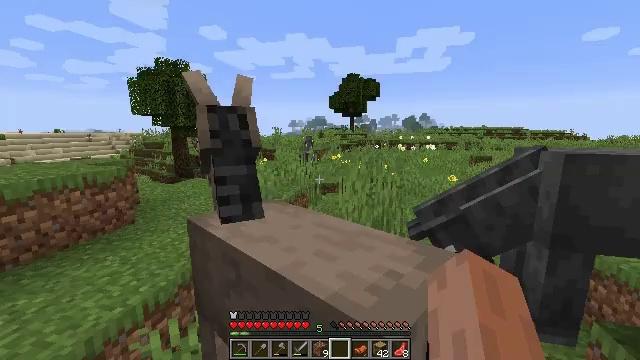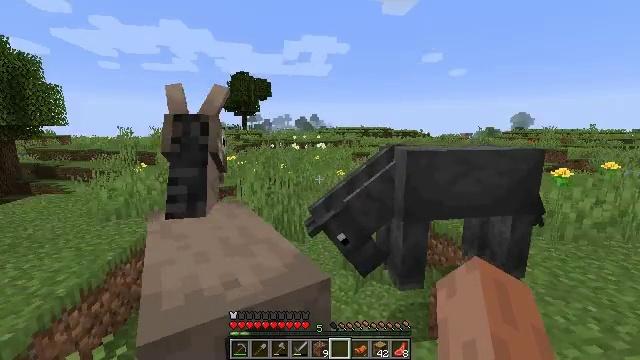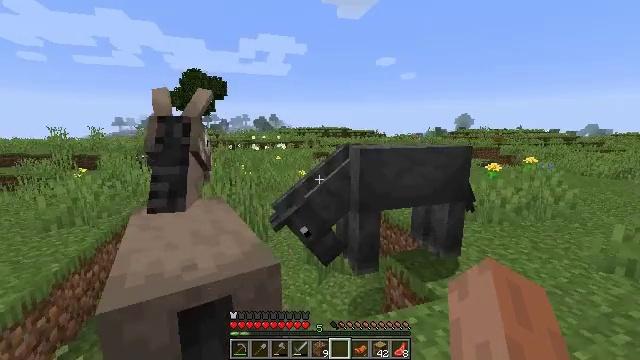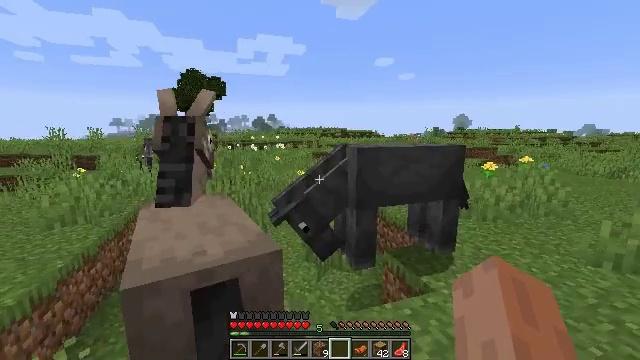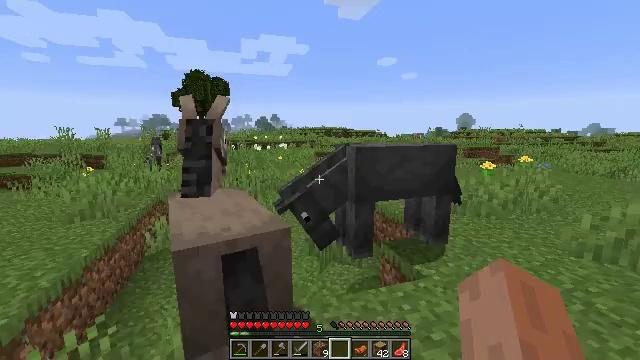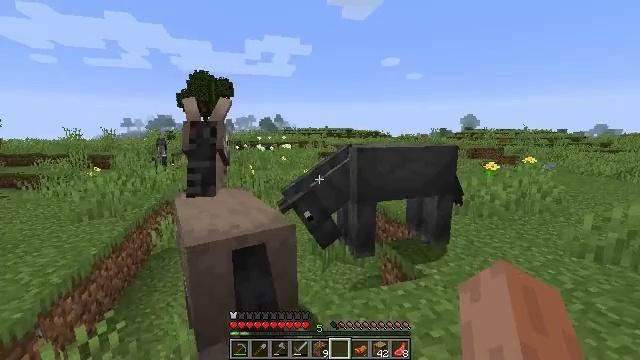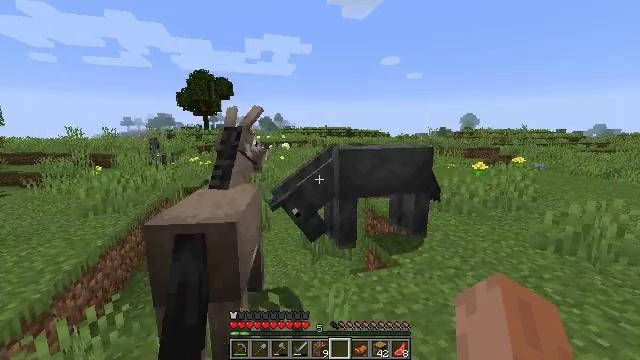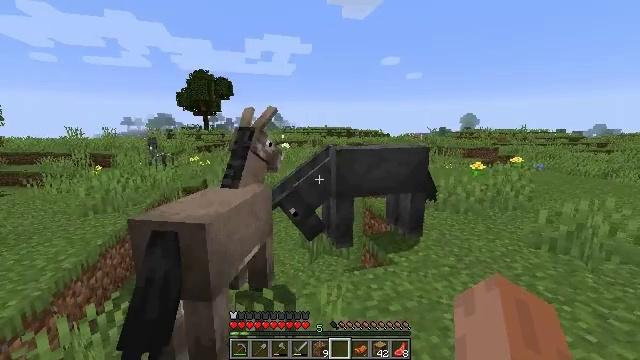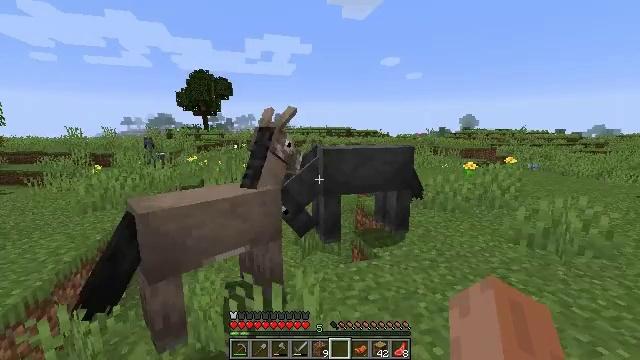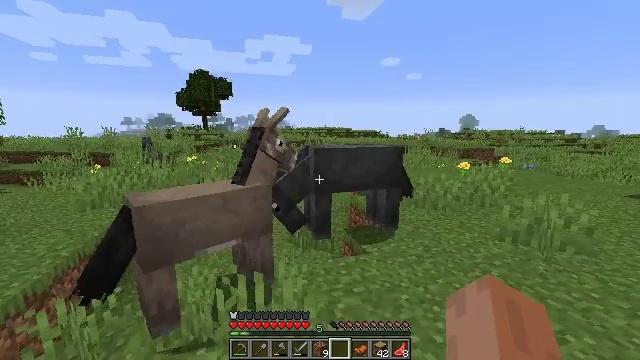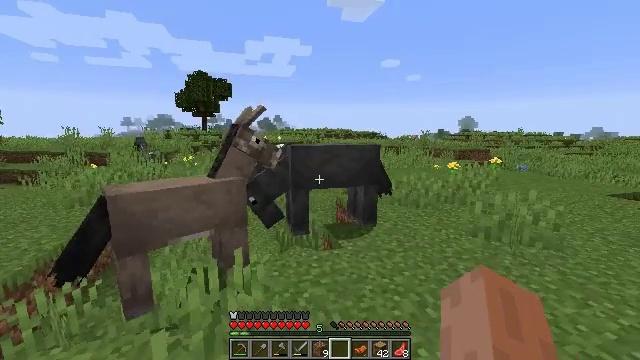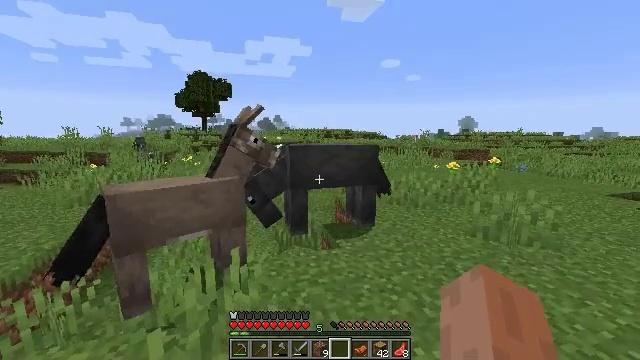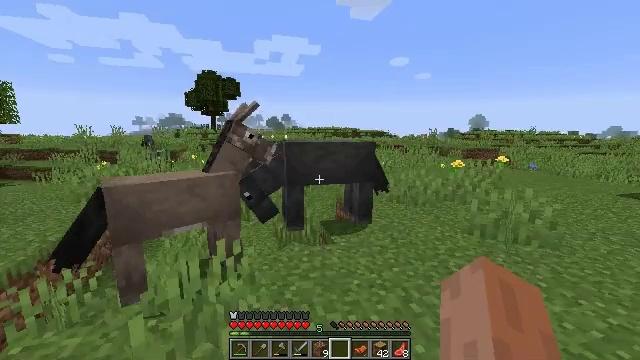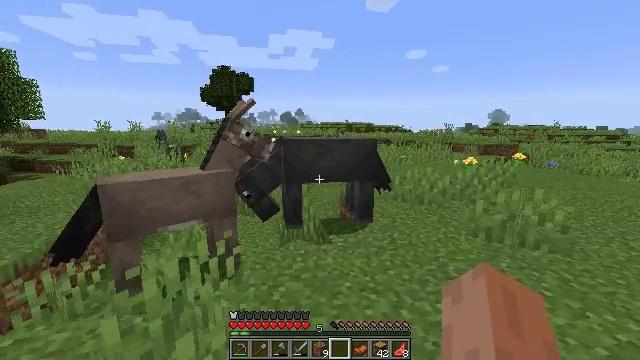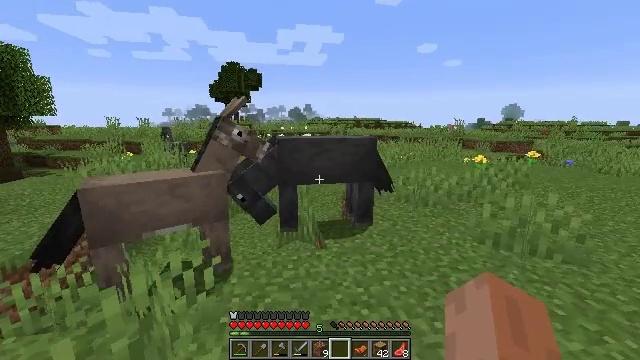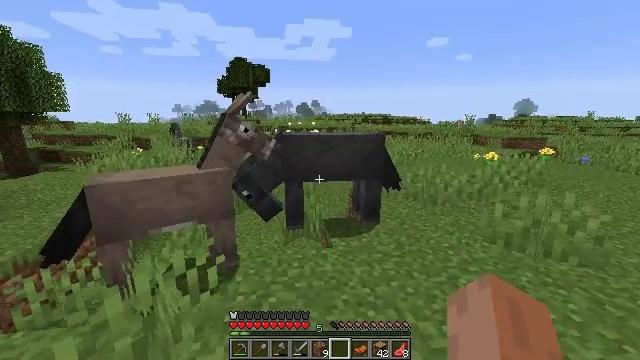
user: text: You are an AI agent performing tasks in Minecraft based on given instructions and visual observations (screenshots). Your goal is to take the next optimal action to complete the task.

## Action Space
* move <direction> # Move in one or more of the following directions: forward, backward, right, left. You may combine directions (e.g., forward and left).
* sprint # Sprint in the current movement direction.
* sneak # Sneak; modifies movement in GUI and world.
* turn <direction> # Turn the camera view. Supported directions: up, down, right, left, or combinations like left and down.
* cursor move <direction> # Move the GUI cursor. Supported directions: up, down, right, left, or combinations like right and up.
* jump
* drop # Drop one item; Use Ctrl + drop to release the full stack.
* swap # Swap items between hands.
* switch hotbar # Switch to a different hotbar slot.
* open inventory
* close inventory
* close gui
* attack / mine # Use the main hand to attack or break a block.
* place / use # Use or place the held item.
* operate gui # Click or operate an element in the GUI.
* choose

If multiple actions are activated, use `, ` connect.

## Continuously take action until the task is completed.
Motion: motion action
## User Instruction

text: Break the coarse dirt block.
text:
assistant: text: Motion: move back, turn right
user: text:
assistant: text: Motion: move back, turn right
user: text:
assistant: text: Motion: move back
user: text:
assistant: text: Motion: move back
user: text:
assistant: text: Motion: move back and move right
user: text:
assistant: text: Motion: move back and move right
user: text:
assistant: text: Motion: move back and move right
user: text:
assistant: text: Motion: move back and move right
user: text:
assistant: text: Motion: move right
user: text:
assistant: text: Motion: move right
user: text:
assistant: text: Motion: move right
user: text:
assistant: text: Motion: move forward and move right, turn left
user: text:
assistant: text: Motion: move forward and move right, turn left
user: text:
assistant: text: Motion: move forward, turn left
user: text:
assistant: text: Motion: move forward, turn left
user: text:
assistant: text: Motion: move forward
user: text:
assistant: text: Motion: move forward and move right
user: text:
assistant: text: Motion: move forward and move right
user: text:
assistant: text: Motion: move forward and move right, turn left
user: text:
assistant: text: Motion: move forward and move right, turn left
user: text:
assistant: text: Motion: move forward and move right, turn left
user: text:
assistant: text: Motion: move forward and move right, turn left
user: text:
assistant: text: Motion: move forward and move right, turn left, use / place
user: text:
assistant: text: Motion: move forward, turn left, use / place
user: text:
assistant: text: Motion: move forward, use / place
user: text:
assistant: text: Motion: use / place
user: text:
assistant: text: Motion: no_op
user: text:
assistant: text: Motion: no_op
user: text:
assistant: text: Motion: no_op
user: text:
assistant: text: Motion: no_op